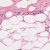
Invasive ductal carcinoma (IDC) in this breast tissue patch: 0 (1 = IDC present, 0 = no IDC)